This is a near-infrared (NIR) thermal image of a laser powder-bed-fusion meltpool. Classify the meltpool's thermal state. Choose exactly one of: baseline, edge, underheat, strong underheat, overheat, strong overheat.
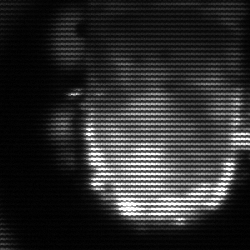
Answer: baseline